Question:
<URL>
Hello I'm using twitter-bootstrap and I'm having problem aligning the lower box with the upper one. Nevermind the strange box margins. Just temporary will fix them later.
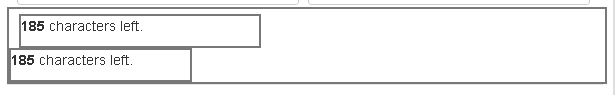
Answer: Take a look at this fiddle, that should help you: <URL>
Maybe you should also try <URL> for building sites quickly with bootstrap.